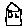
Label: house